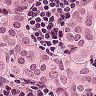
Metastatic tissue present: yes